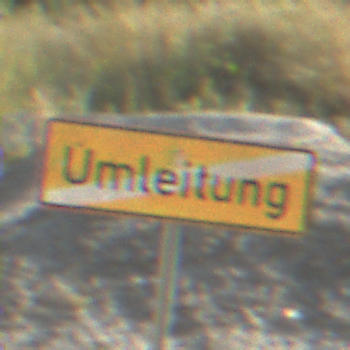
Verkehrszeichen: EndeDerUmleitungsankuendigung
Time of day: MorningAfternoon
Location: Outdoor (Nature)
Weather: PartlyCloudy
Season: NotSpecified
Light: Natural